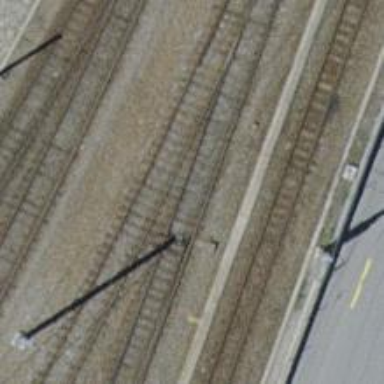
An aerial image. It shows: Electrified rail siding with contact line.